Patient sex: F
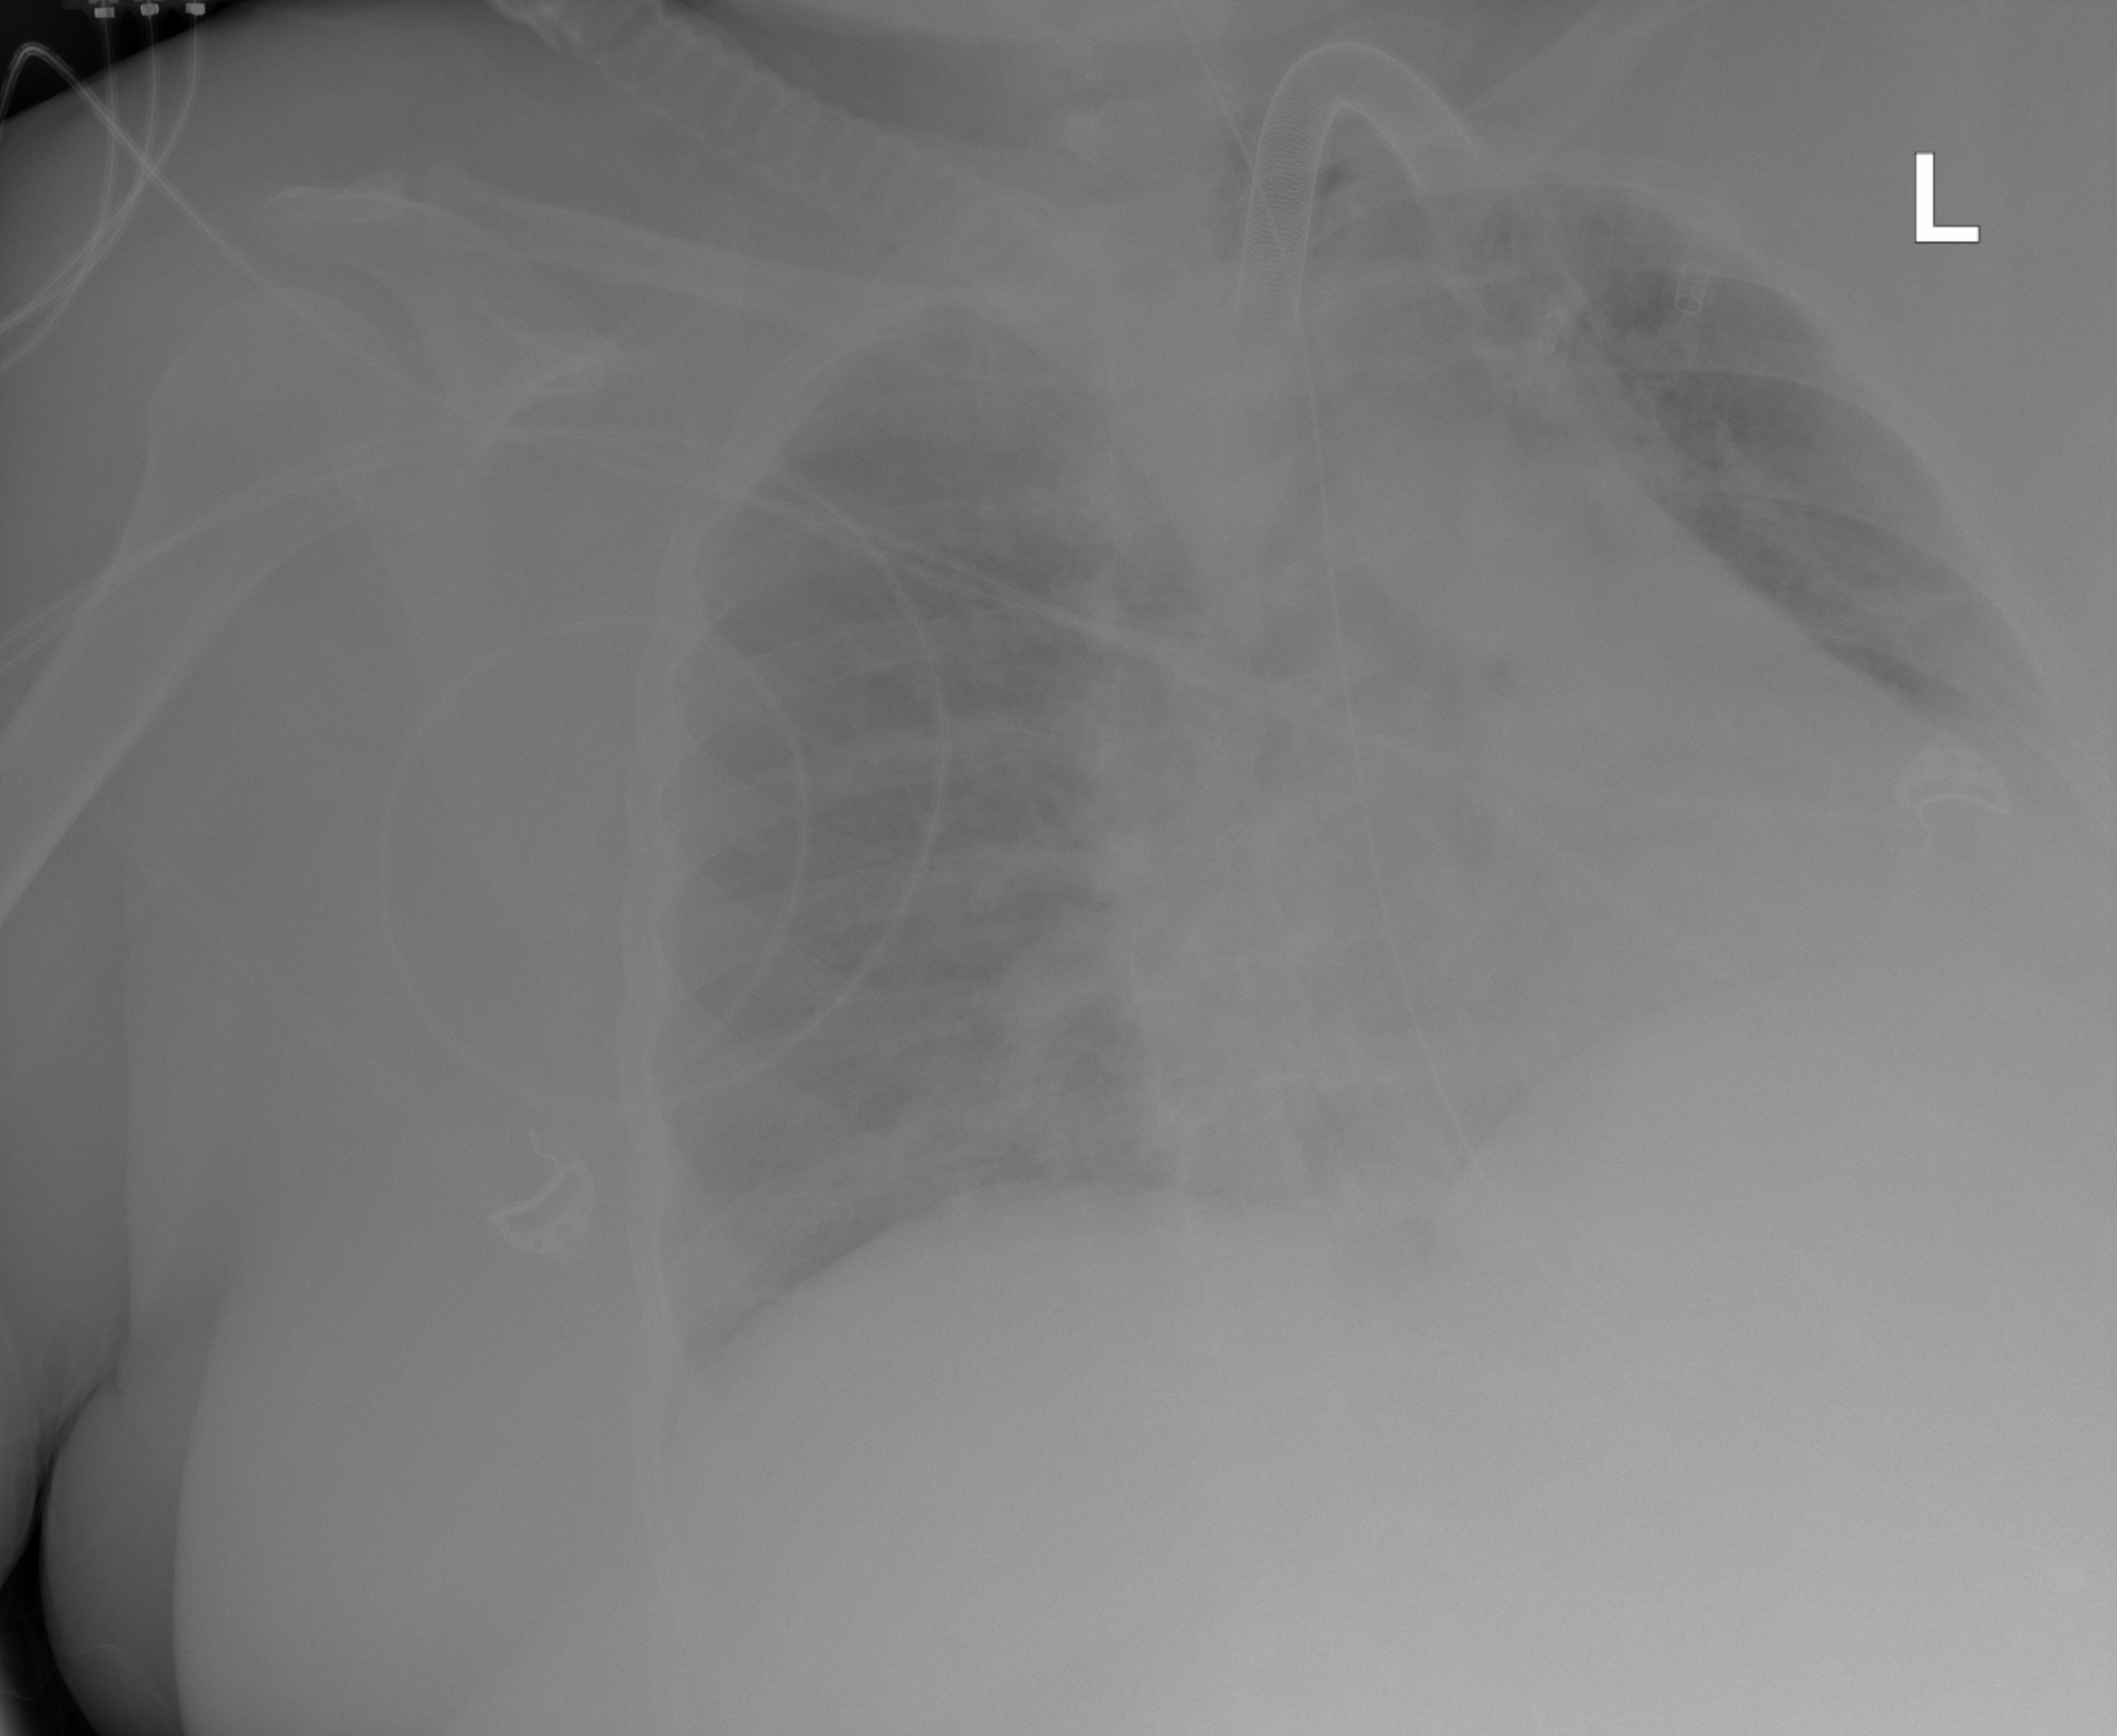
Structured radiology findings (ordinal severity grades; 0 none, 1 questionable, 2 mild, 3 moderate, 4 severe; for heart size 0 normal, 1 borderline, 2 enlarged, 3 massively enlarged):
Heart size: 0
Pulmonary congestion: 2
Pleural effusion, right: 0
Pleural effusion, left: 0
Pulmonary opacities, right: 3
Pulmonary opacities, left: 3
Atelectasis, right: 0
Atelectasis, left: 0